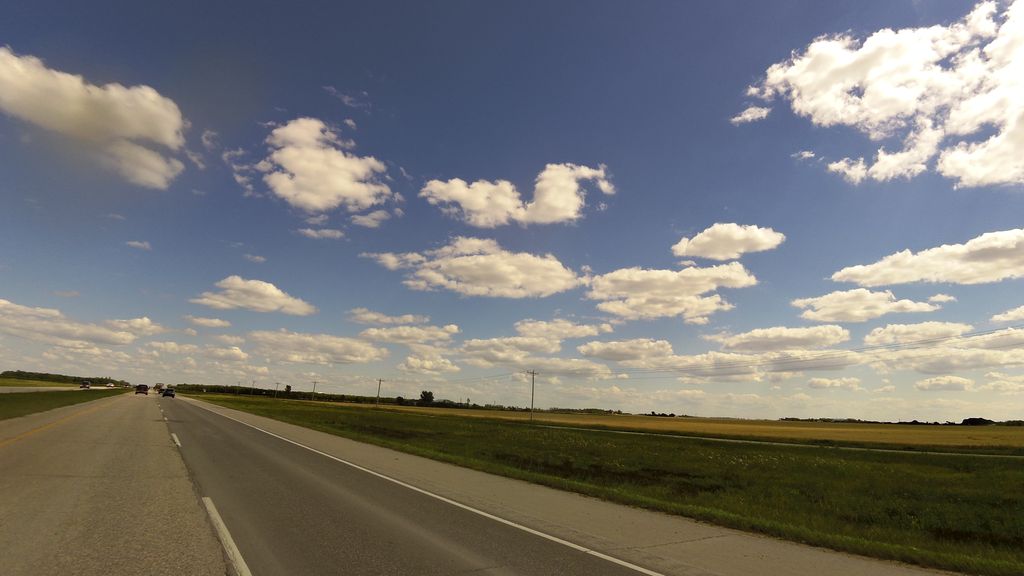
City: winnipeg